Question: I am trying to create a style using CSS and HTML. My desire style is something similar to this.

Most of things of that style have been done with pure CSS and HTML.
This is my CSS -
'''
.filter-box {
float: left;
margin: 0 3% 0 2%;
width :29%;
> .main-cat {
background-color: #FFFFFF;
display: block;
margin-top: 25px;
padding: 10px;
position: relative;
> h3 {
margin: 0;
}
}
> .main-cat:after {
border-bottom: 15px solid rgba(0, 0, 0, 0);
border-left: 15px solid #FFFFFF;
border-top: 15px solid rgba(0, 0, 0, 0);
content: "";
height: 0;
margin-top: -15px;
position: absolute;
right: -14px;
top: 50%;
width: 0;
}
> .main-cat:first-child {
margin-top: 0;
}
> .sub-cat {
background: #FF9000;
margin-left: 25px;
margin-top: 5px;
padding: 8px 10px;
text-align: right;
> h4 {
margin: 0;
}
}
}
'''
My problem is when I am trying to display a let border with a bold circle bullet on the left side of the sub category DIV.
Can any body tell me is this possible with pure CSS and HTML without using any image?
This is my code so far: <URL>
Any comments would be greatly welcome.
Thank You.
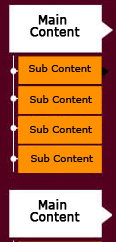
Answer: <URL>
:
'''
.sub-cat:before {
content: ' ';
border-left: 1px solid white;
display: inline-block;
width: 16px; height: 42px;
position: absolute;
left: 40px; margin: 0px; margin-top: -8px;
z-index: 10;
}
.sub-cat:after {
content: '';
display: inline-block;
width: 8px; height: 8px;
background-color: white;
border-radius: 50%;
position: absolute;
left: 36px; margin-top: -8px;
}
'''
:
<URL>
Just increase the height on '.sub-cat:before'.
:
<URL>
Added your horizontal border as well. The only changes in the css are:
'''
.sub-cat:before {
...
border-bottom: 1px solid white;
margin-top: -26px;
z-index: -1;
}
'''
You have to tweak and tune the styles to achieve what you want. Hope that helps.